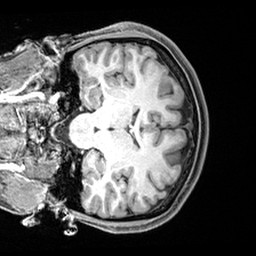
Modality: T1w
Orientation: coronal
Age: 21
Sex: female
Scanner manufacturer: siemens
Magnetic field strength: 3 T
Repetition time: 2.4 s
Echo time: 0.00217 s